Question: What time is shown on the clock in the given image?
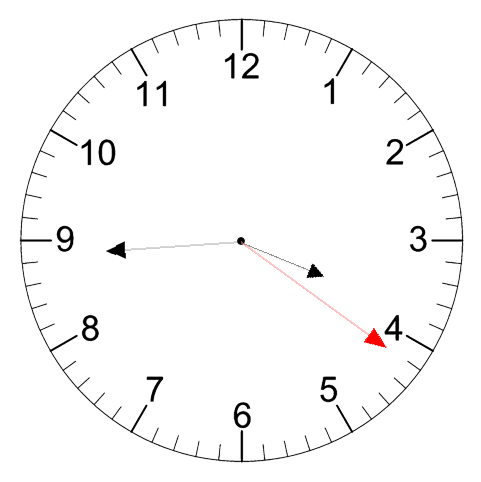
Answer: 03:44:21